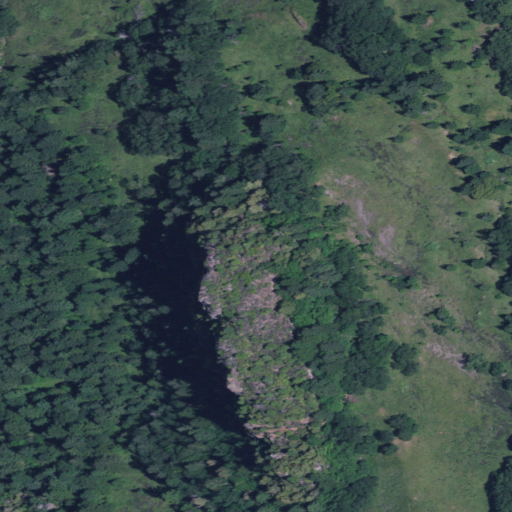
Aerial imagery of mountain in Oregon named Indian Rock containing evergreen forest, shrub, mixed forest, grassland, and open development